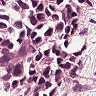
Metastatic tissue present: yes